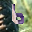
Label: 6